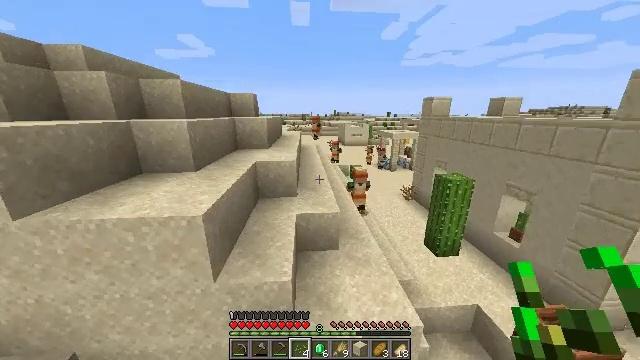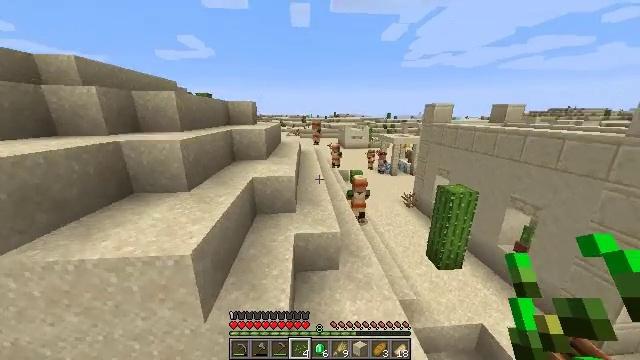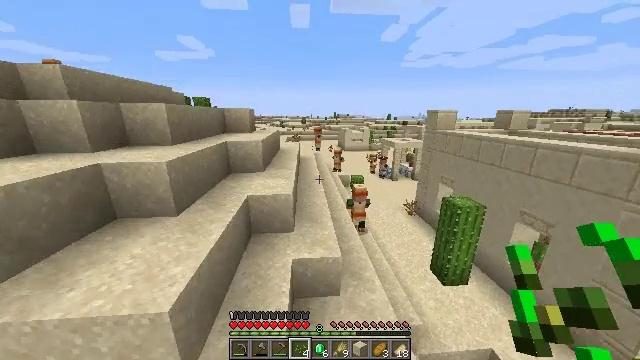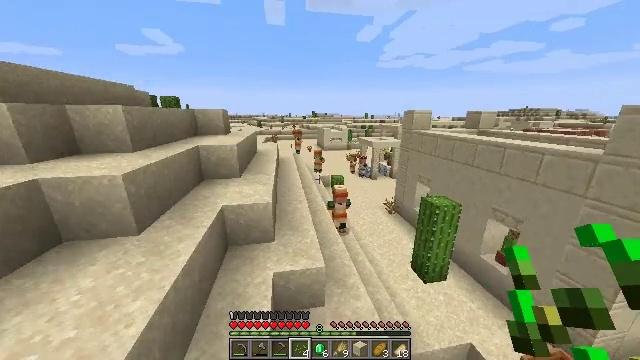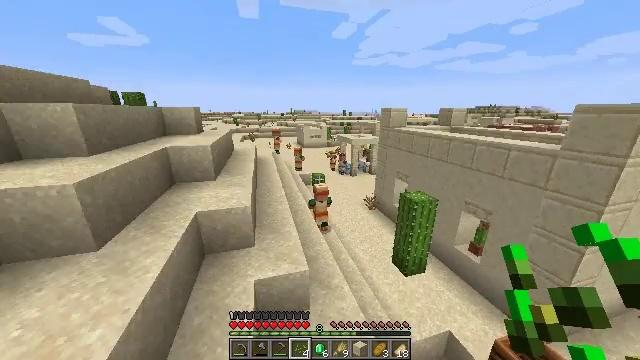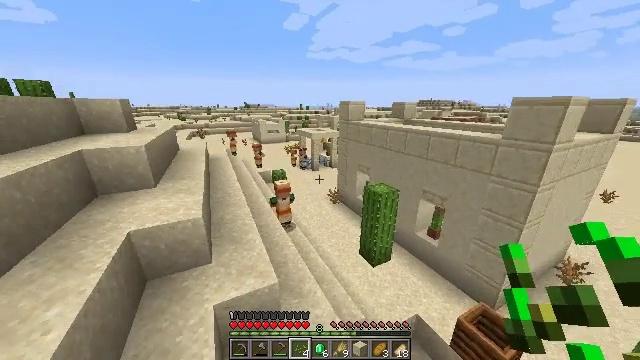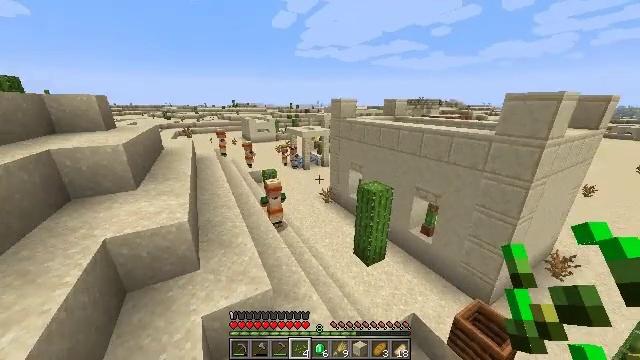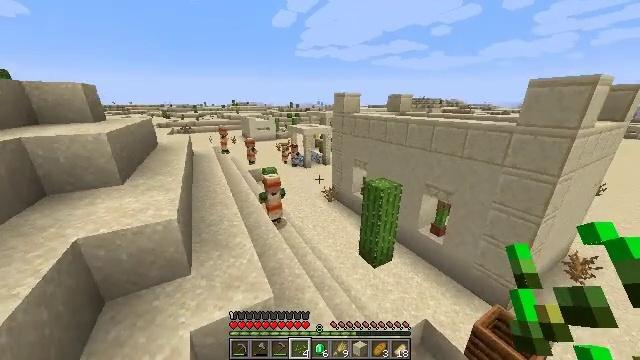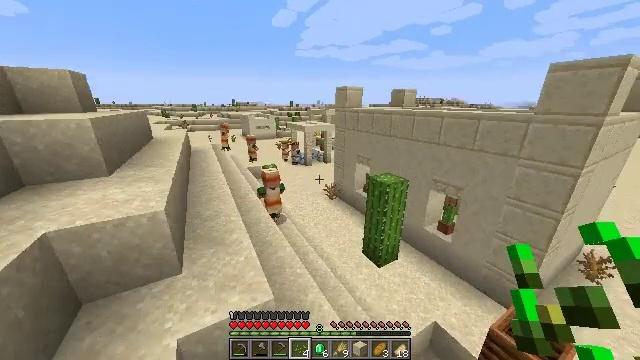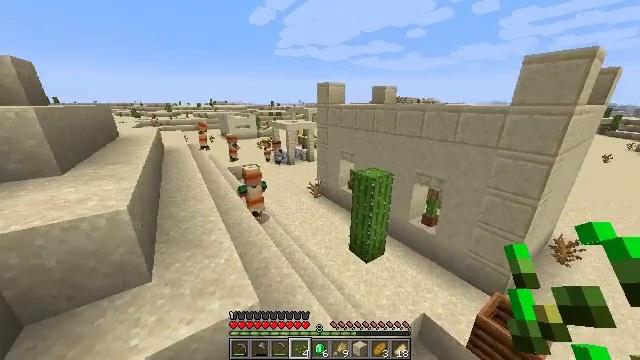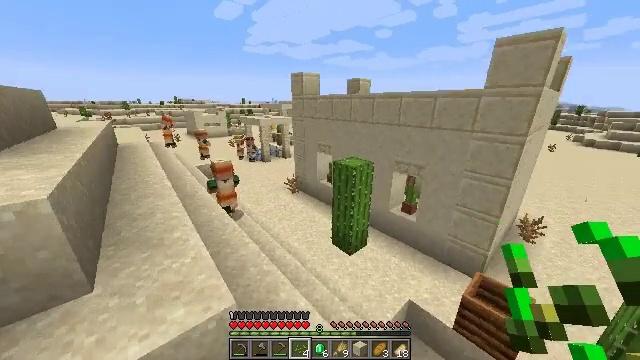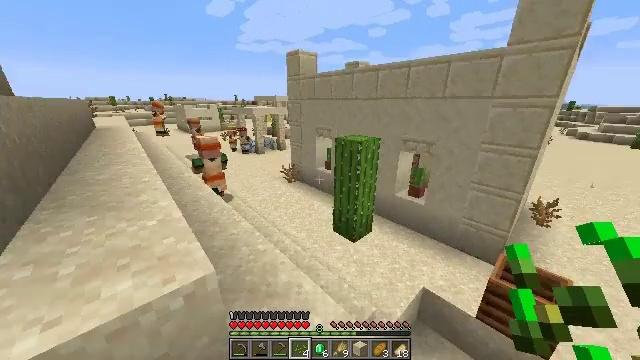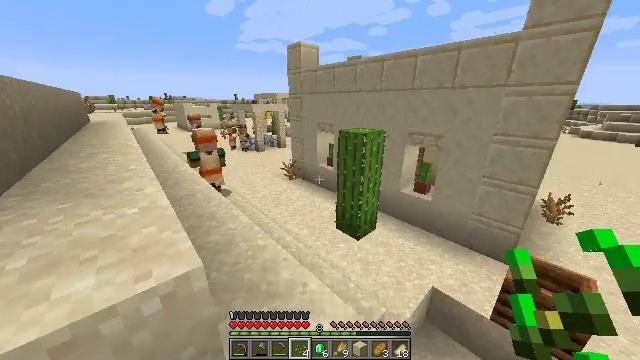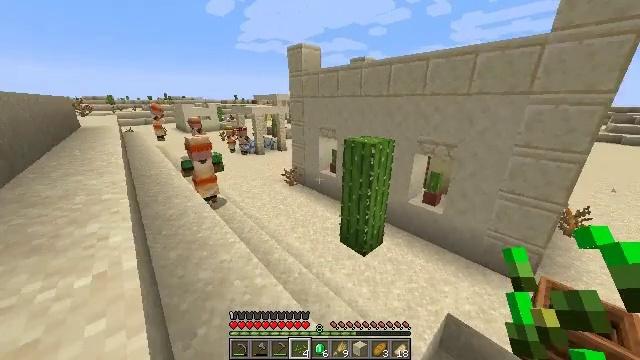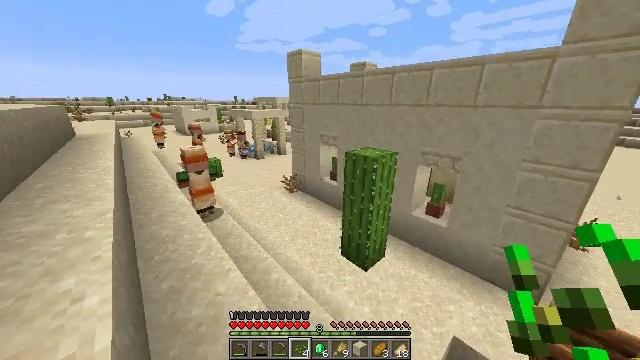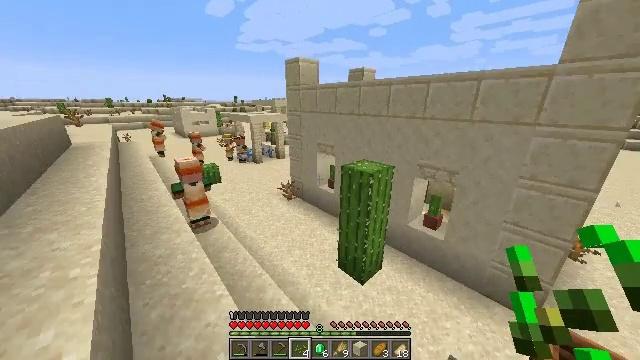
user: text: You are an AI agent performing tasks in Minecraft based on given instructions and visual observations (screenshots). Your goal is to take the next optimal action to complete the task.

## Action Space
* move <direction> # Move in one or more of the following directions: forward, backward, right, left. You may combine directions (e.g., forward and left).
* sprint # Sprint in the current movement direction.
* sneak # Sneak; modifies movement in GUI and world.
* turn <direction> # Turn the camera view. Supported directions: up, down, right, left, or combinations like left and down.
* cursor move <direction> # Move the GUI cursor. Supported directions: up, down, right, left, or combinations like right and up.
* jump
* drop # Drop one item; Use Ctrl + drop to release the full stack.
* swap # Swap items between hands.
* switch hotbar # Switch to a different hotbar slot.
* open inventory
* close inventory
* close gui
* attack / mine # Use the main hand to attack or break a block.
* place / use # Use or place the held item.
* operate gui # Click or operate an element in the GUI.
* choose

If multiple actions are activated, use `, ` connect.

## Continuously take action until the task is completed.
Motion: motion action
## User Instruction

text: Remove an emerald from the inventory.
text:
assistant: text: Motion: move forward, sprint, jump
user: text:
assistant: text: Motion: move forward, sprint
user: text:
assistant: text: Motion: move forward, sprint, turn right
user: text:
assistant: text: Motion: move forward, sprint, turn right
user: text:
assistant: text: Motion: move forward, sprint, turn right and down
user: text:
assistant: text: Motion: move forward, sprint, turn right
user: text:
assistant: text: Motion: move forward, sprint
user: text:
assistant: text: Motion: move forward, sprint
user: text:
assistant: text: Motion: move forward, sprint, turn right
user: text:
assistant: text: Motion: move forward, sprint, turn right
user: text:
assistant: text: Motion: move forward, sprint, turn right
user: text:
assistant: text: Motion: move forward, sprint, jump
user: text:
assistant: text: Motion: move forward, sprint, jump
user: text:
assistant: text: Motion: move forward, sprint, jump
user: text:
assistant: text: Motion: move forward, sprint, jump
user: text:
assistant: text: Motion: move forward, sprint, jump
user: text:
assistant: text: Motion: move forward and move left, sprint, jump
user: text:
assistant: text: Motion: move forward and move left, sprint, jump
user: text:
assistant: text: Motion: move forward and move left, sprint
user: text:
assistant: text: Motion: move forward and move left, sprint
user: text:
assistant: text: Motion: move forward and move left, sprint, turn left and up
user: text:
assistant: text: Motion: move forward and move left, sprint, turn left and up
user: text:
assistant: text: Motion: move forward and move left, sprint, turn left and up
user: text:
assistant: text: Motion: move forward and move left, sprint, turn left
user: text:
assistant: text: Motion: move forward and move left, sprint
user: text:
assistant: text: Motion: move forward and move left, sprint
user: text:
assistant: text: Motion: move forward and move left, sprint
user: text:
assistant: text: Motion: move forward, sprint
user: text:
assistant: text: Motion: move forward, sprint
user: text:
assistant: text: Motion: move forward, sprint